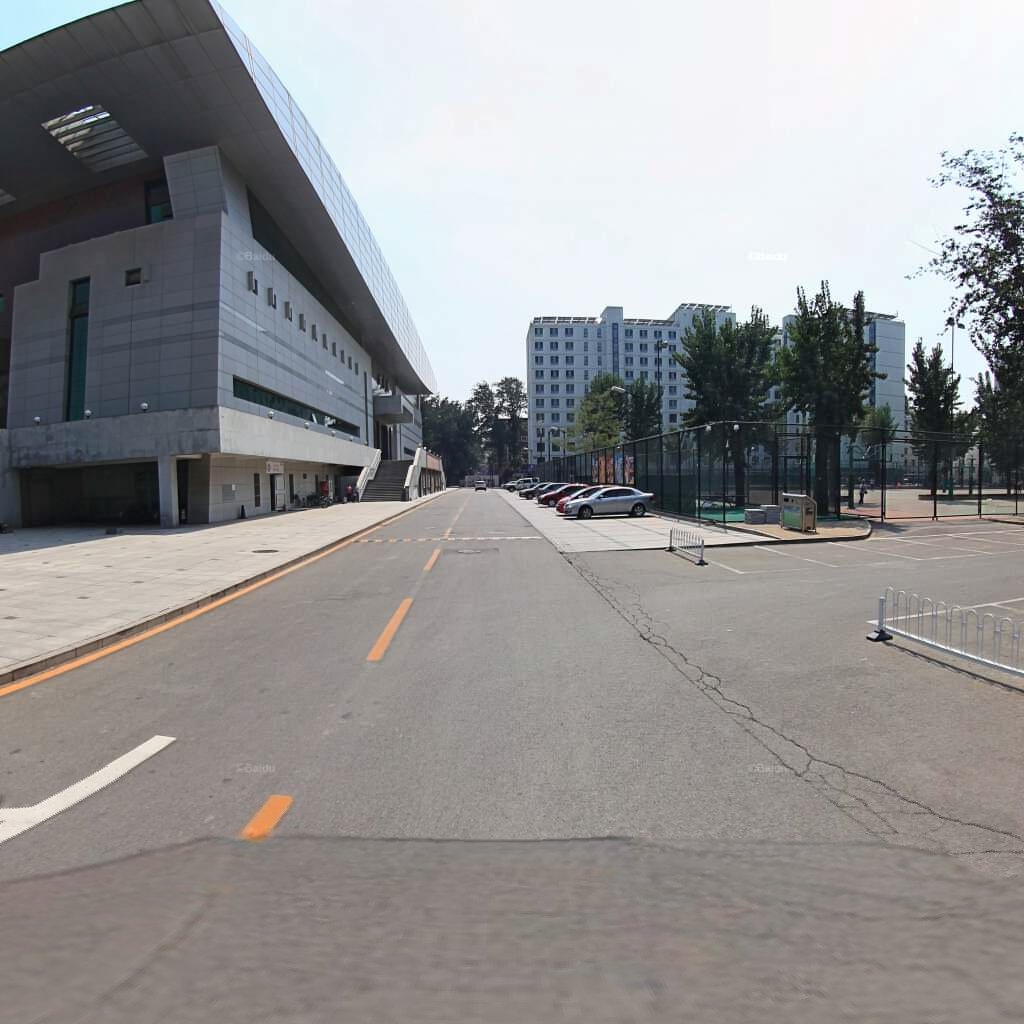
Region: Haidian
Road damage annotations: alligator crack, manhole cover